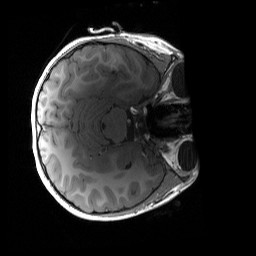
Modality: T1w
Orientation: axial
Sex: female
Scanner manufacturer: siemens
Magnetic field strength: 3 T
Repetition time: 1.9 s
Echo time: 0.00243 s